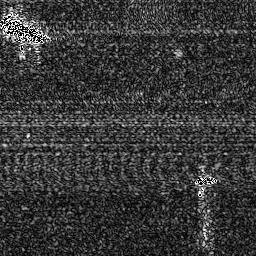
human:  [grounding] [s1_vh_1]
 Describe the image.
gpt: In the satellite image, there is  <ref>1 medium ship </ref> <box>[[0, 5, 16, 17, 0]]</box> located at top left.